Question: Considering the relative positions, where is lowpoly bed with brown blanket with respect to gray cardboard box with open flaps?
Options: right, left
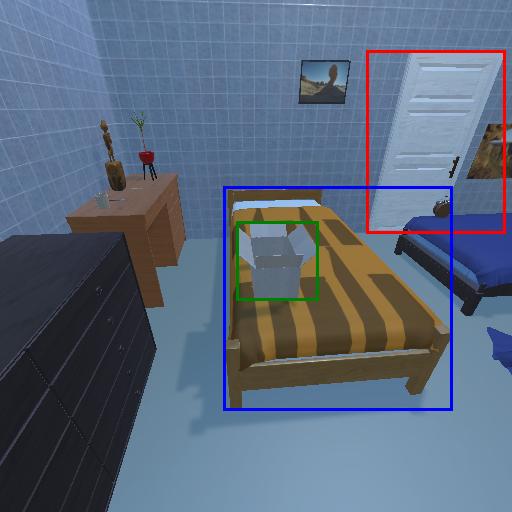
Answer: right